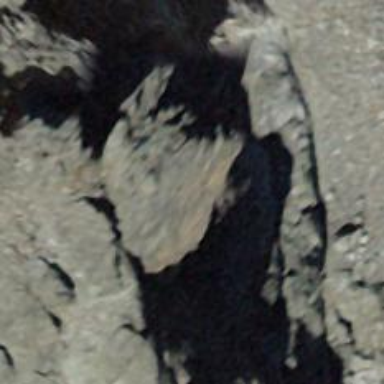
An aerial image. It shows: Cliff in nature.